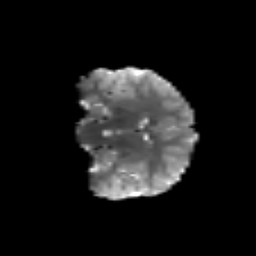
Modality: T2w
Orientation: coronal
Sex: female
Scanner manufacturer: siemens
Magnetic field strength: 3 T
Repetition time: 5 s
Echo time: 0.071 s